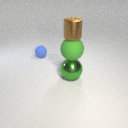
small blue rubber sphere behind large green metal sphere